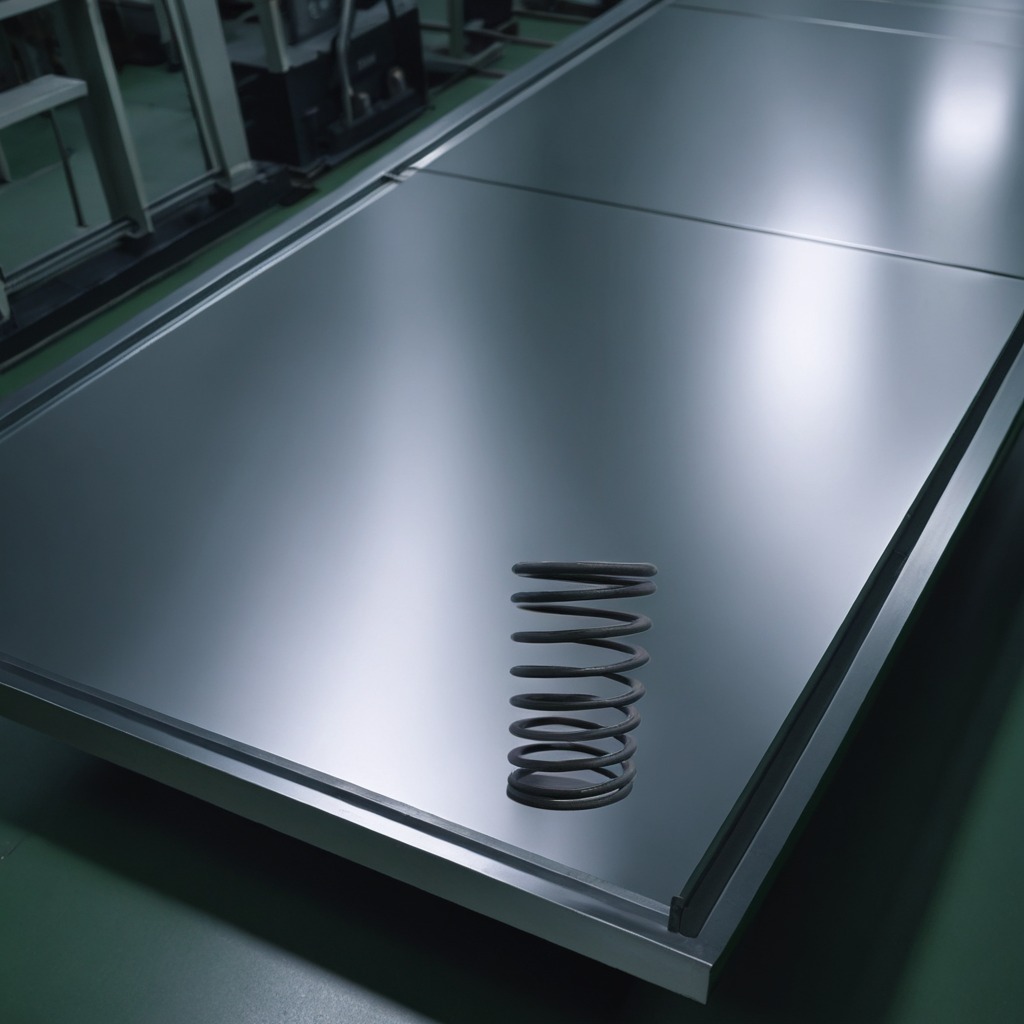
A coiled metal spring lies on a metal table in a machine shop under fluorescent lights.